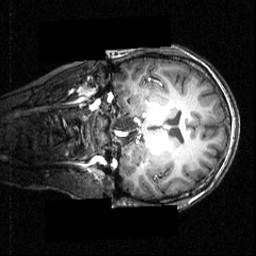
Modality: T1w
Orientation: coronal
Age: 20
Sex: female
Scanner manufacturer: siemens
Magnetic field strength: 3.951 T
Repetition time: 1.5 s
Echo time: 0.00335 s